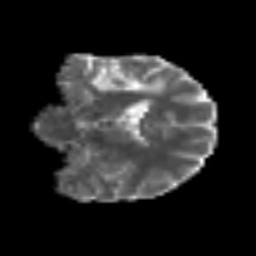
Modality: MD
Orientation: coronal
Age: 39
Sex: female
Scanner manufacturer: siemens
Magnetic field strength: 3 T
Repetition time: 6.1 s
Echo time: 0.101 s